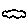
Label: cloud